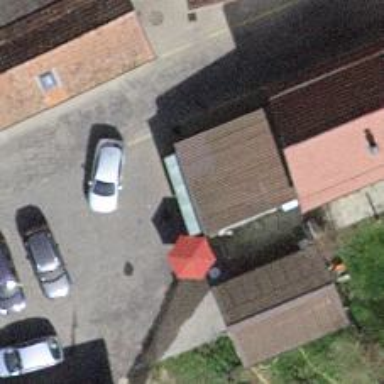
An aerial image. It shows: Greengrocer shop.